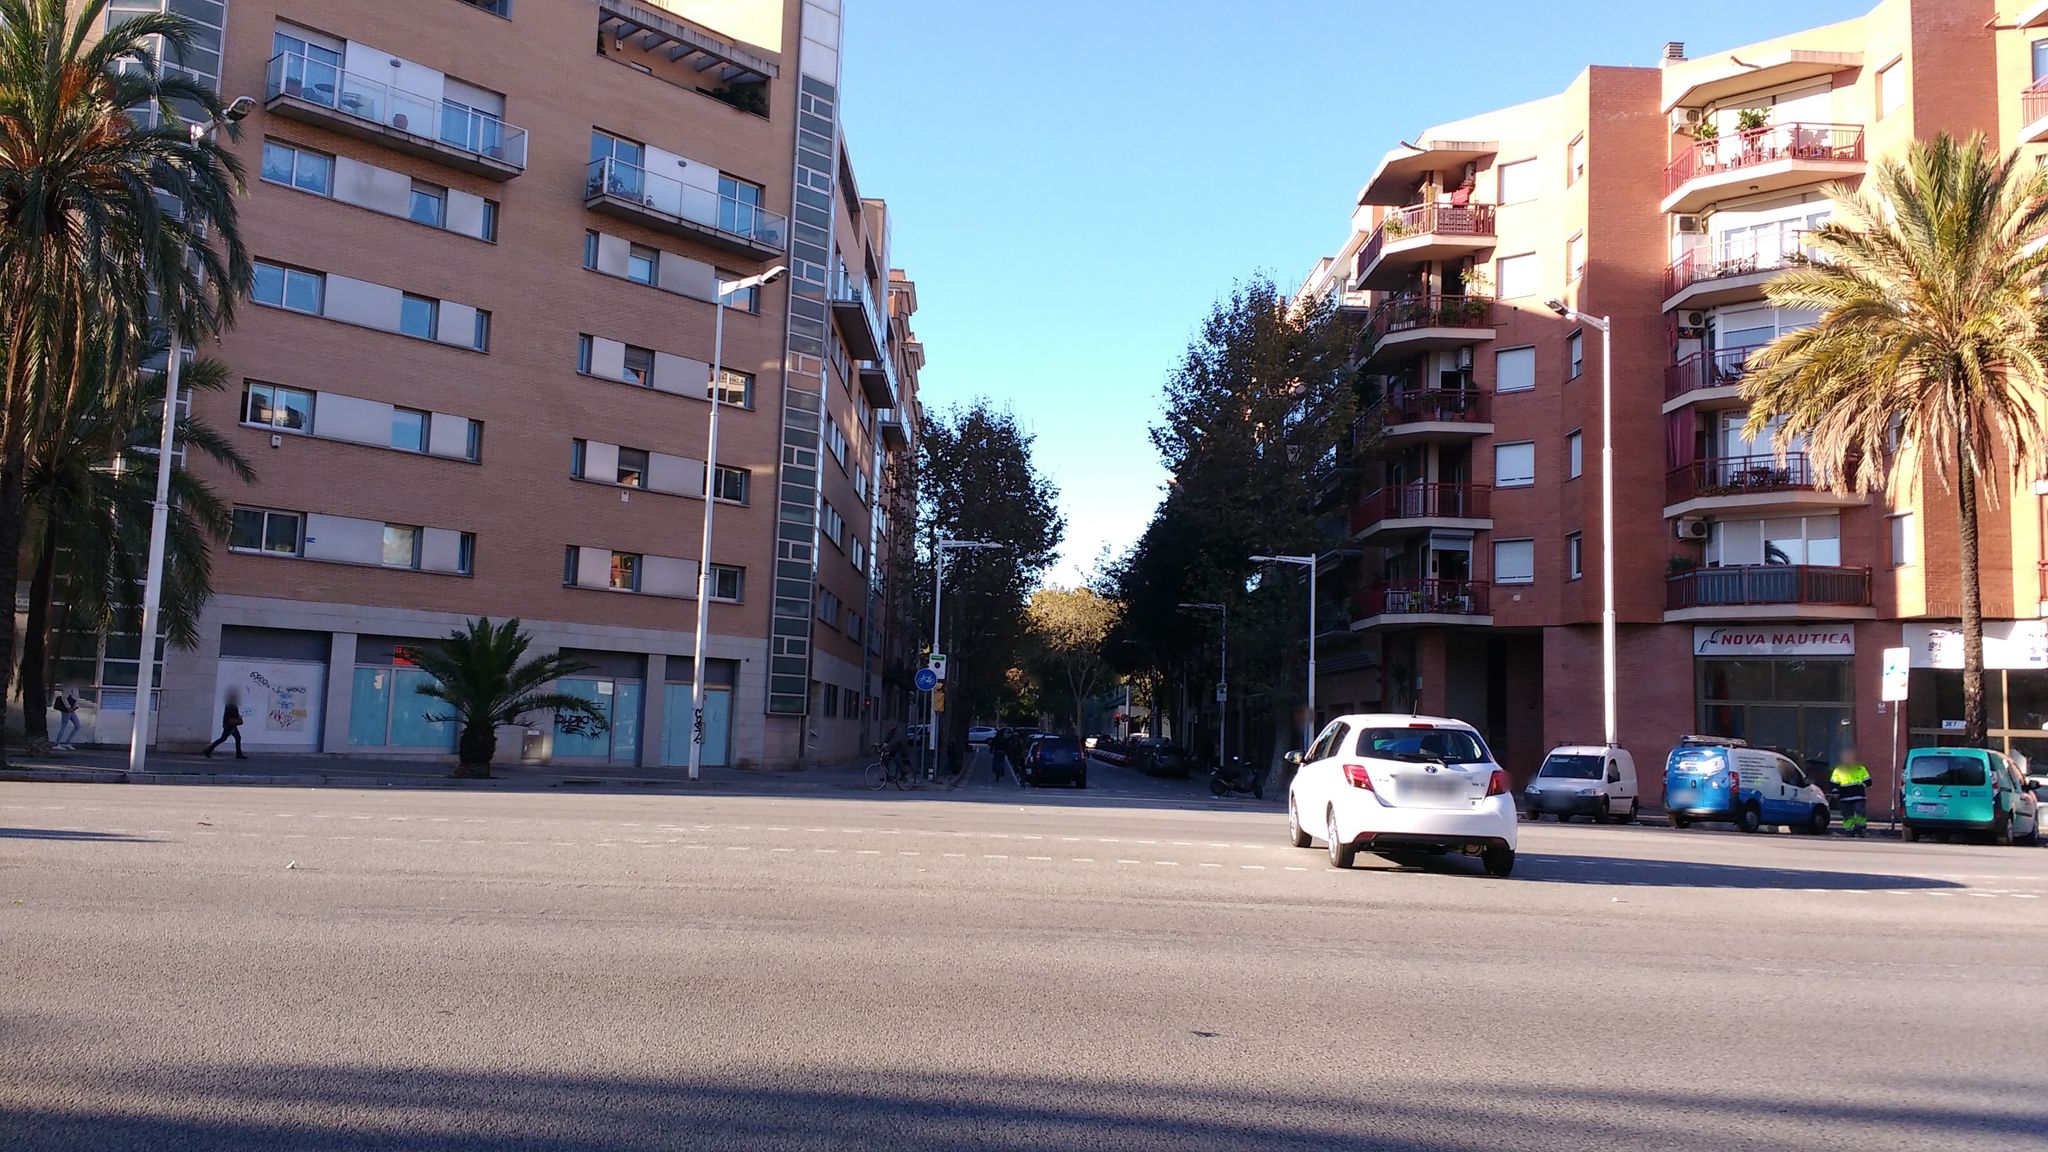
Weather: clear
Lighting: day
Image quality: good
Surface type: walking surface
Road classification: cycleway
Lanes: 2
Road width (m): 3
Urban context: urban centre
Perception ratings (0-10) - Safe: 6.54, Lively: 9.3, Beautiful: 4.51, Boring: 0.59, Depressing: 3.7, Wealthy: 8.11